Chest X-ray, PA view. Patient: 34 years old, sex M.
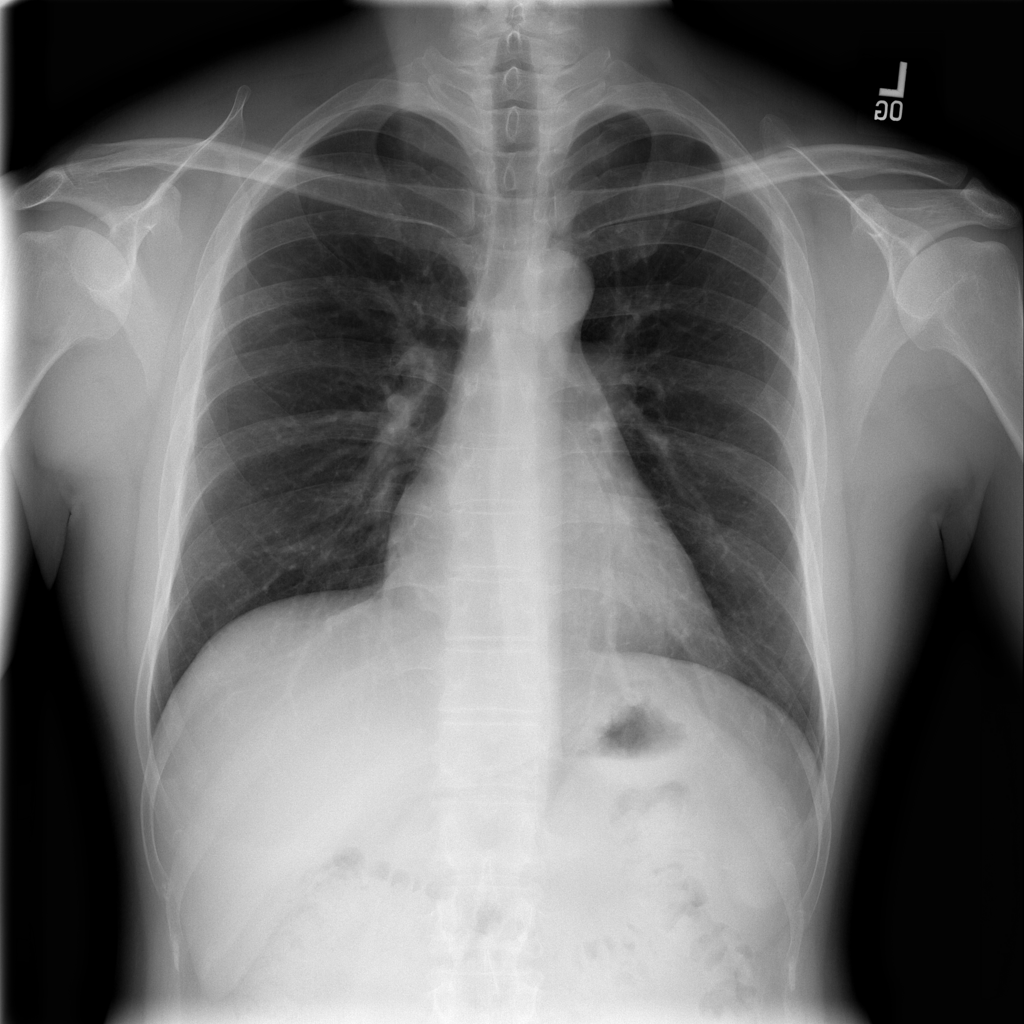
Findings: No Finding